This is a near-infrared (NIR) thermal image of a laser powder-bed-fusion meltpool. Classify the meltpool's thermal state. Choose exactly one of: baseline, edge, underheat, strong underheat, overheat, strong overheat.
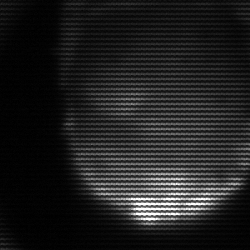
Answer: edge